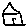
Label: house